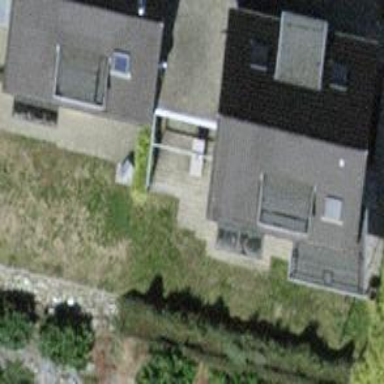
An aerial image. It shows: Detached building with gabled roof.